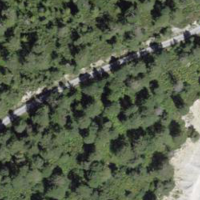
EUNIS habitat code: 43
Species observed at this site:
Lasiommata maera
Anthericum ramosum